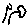
Label: flower